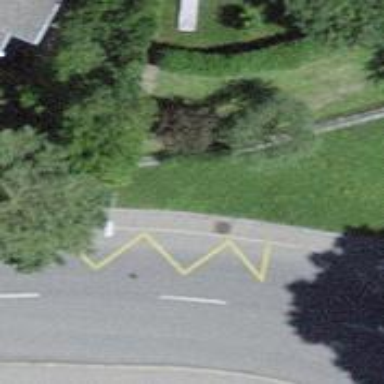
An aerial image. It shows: Bus stop with platform for public transport.